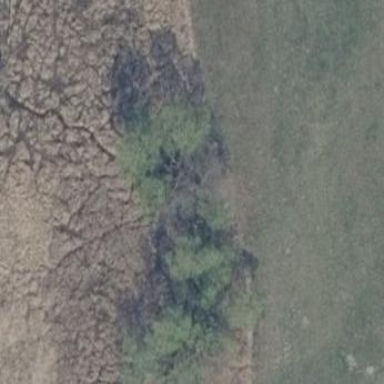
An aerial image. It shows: Wet meadow with scrub vegetation.